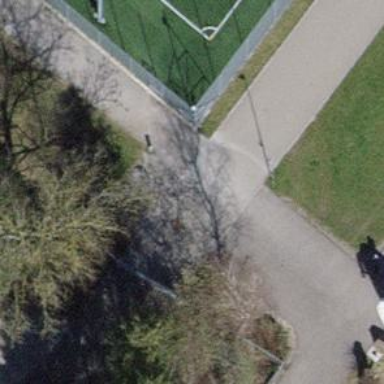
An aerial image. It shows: Bicycle parking area with stands available.